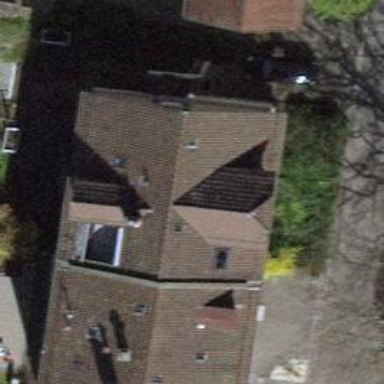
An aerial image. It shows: Building with tile roof.